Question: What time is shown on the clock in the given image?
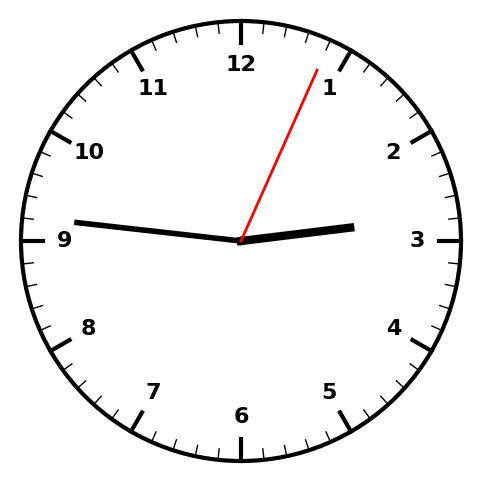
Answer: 02:46:04